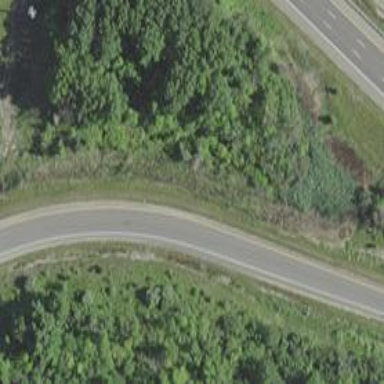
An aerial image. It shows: Asphalt motorway link.